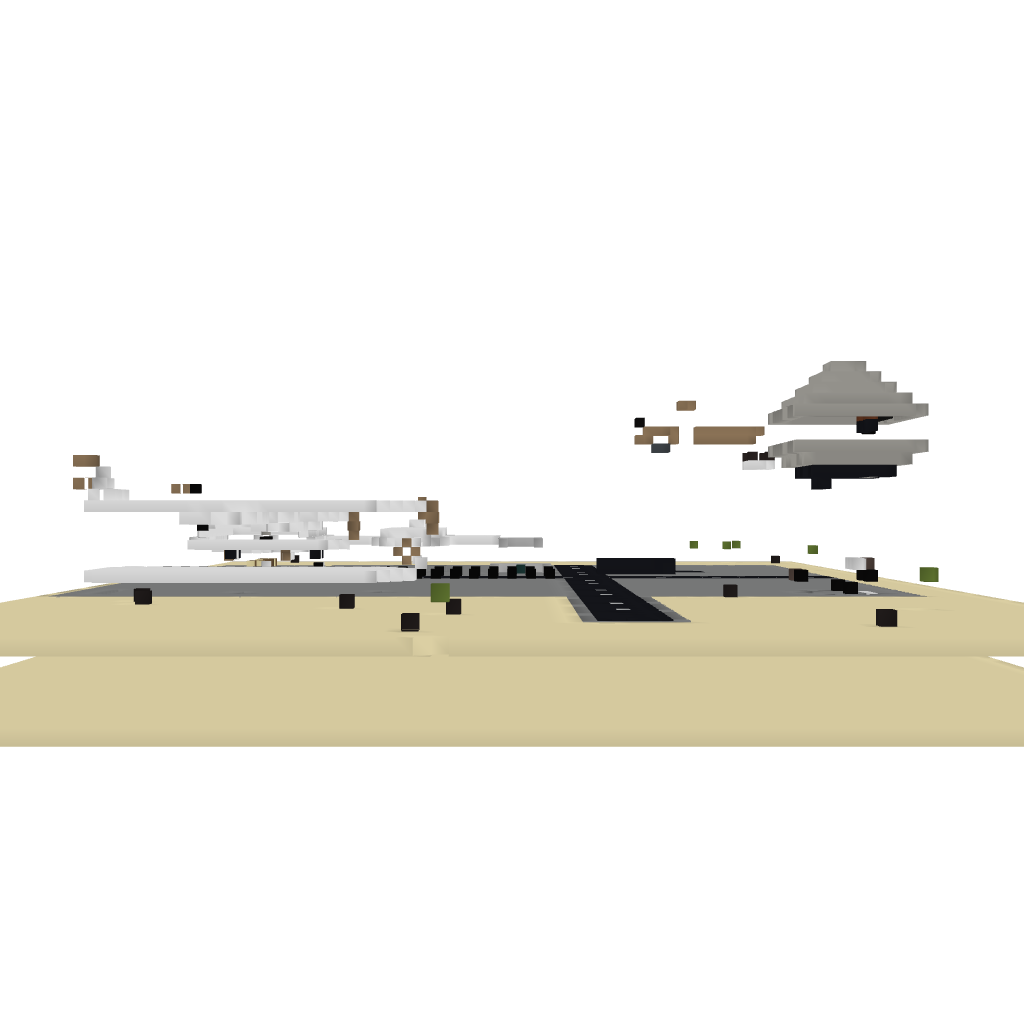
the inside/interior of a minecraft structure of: Big Airfield with realistic planes and control tower Etc...